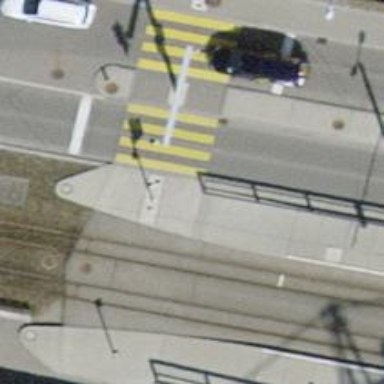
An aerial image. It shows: Platform at the railway station with shelter for public transport.